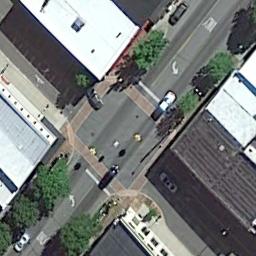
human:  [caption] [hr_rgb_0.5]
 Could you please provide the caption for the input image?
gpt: An intersection with some crosswalks is between some buildings .

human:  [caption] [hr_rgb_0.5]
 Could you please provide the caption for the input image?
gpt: There is no traffic above the intersection .

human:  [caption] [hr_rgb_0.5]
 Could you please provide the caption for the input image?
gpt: There are several moving vehicles on the road at the intersection, With many buildings and some trees around the intersection .

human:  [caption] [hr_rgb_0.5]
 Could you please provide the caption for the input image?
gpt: There are many buildings of different shapes and sizes beside the intersection .

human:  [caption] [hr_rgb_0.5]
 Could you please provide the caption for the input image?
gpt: There are some white buildings and a black building beside the intersection .